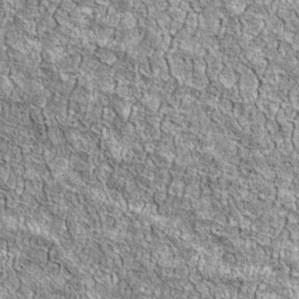
Label: non_frost